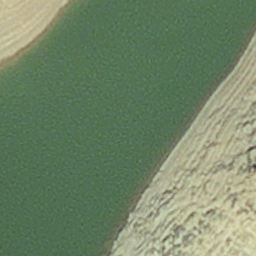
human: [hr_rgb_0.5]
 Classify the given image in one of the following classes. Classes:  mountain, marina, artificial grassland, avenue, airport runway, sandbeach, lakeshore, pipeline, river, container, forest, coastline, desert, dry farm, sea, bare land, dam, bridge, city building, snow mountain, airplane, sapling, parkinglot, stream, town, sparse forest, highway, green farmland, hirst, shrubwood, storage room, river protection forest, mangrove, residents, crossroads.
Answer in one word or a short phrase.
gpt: hirst